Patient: sex F, age 74
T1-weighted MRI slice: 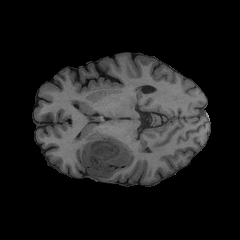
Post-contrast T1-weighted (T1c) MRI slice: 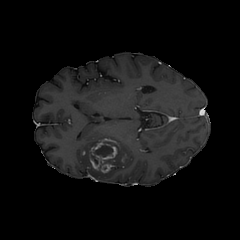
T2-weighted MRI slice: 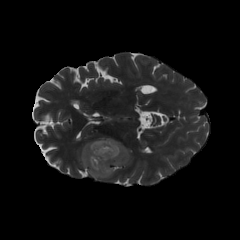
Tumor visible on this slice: yes
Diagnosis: Glioblastoma, IDH-wildtype
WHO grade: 4